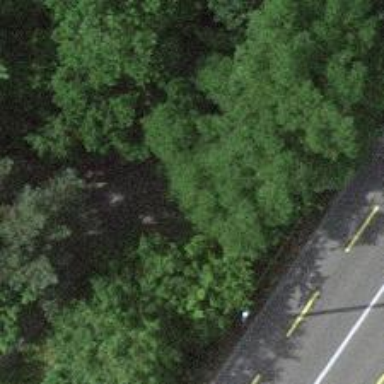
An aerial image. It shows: Asphalt footway that goes through tunnel.